Question: What is the service hotline number?
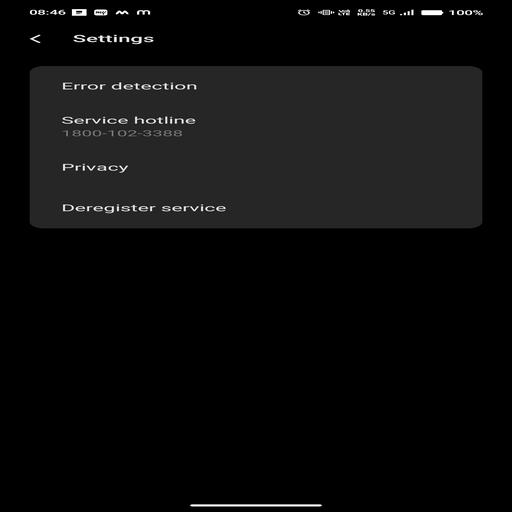
Answer: 1800-102-3388